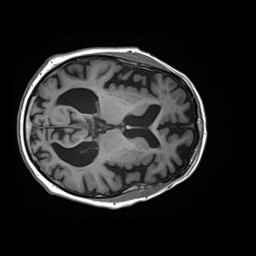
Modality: T1w
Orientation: axial
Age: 79
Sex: male
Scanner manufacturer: siemens
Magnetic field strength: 3 T
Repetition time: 2.2 s
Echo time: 0.00245 s